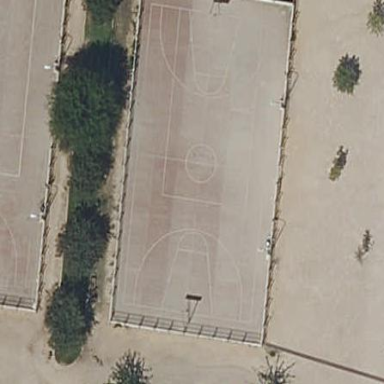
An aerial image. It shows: Concrete basketball pitch for leisure land.